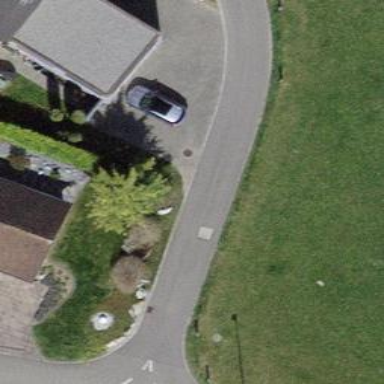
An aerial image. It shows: Paved residential road.